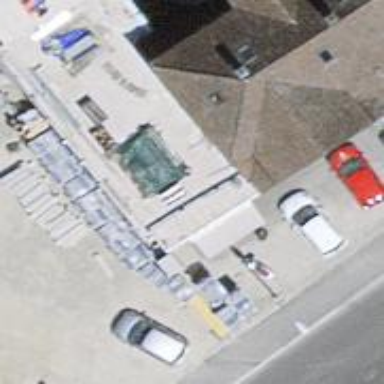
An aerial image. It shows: Fast food establishment.